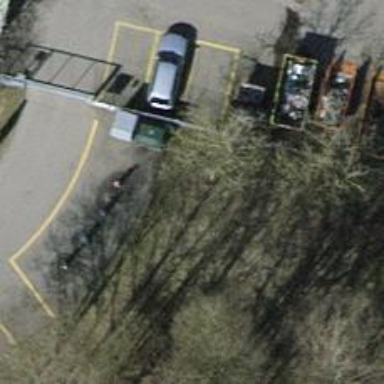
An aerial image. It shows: Recycling facility.